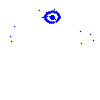
Particle: electron